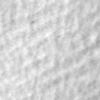
Label: no_change